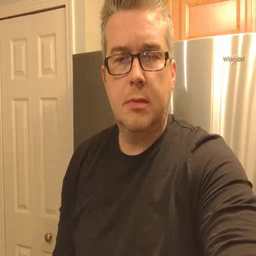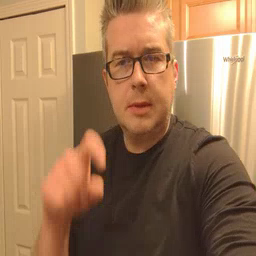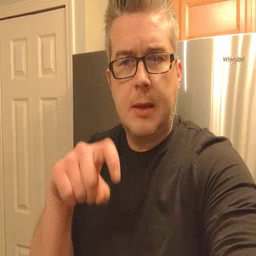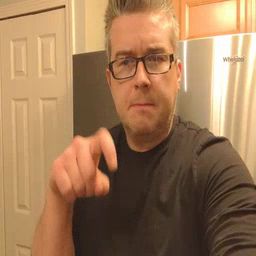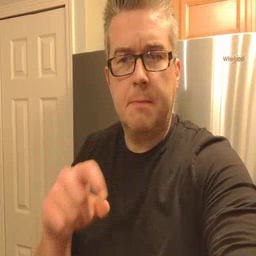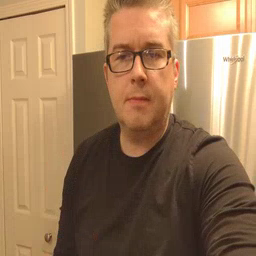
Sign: time